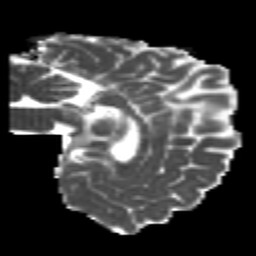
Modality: MD
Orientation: sagittal
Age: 20
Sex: male
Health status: healthy
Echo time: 0.074 s